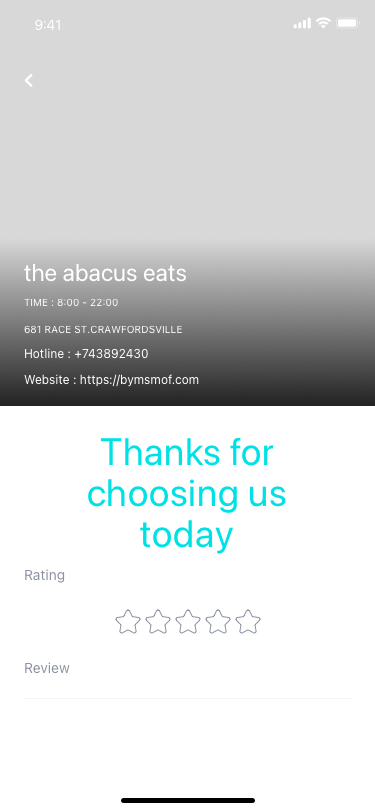
Text in this UI design:
9:41
Hotline : +743892430
Website : https://bymsmof.com
681 Race St.Crawfordsville
TIME : 8:00 - 22:00
the abacus eats

Thanks for choosing us today

Review

Rating